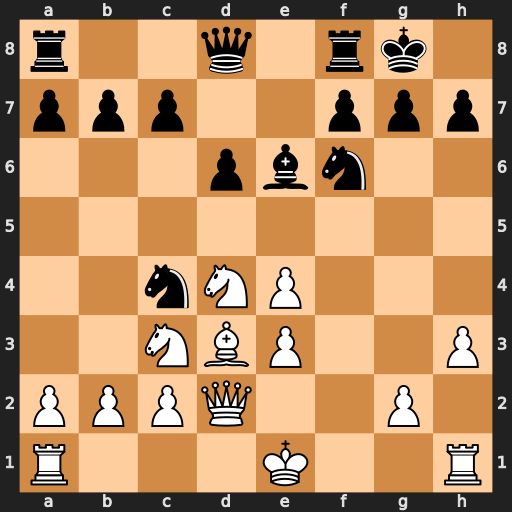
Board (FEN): r2q1rk1/ppp2ppp/3pbn2/8/2nNP3/2NBP2P/PPPQ2P1/R3K2R
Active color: w
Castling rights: KQ
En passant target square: -
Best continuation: Nxe6 Nxd2 Nxd8